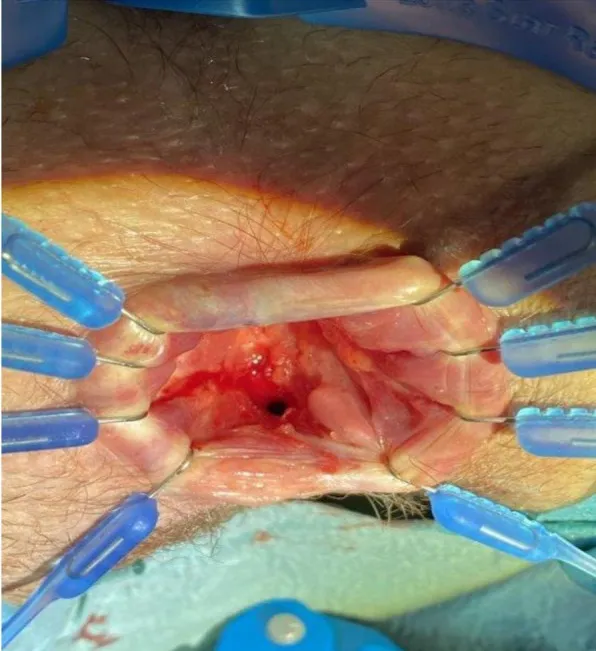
Fistula excision. The picture shows the result of the minial excision performed during the first surgery.
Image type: medical_photograph (other_medical_photograph)